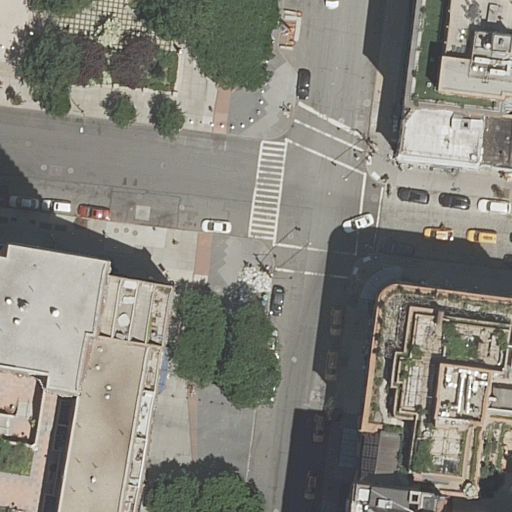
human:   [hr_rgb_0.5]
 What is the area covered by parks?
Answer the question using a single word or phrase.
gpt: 862m2

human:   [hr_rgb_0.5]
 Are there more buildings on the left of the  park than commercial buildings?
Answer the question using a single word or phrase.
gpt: no

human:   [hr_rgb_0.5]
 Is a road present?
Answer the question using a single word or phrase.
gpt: yes

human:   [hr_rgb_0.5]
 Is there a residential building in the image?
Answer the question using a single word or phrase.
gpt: yes

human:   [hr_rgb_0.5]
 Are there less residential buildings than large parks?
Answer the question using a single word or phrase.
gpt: no

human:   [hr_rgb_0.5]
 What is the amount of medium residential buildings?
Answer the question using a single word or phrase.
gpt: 5

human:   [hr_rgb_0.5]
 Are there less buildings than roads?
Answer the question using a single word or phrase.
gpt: no

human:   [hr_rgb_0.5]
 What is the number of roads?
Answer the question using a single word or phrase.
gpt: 3

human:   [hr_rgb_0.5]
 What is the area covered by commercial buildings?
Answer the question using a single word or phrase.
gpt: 0m2

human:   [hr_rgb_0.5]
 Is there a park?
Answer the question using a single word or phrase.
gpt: yes

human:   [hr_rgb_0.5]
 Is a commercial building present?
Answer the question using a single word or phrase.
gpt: no

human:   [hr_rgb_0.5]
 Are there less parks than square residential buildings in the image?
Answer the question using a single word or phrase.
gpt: no

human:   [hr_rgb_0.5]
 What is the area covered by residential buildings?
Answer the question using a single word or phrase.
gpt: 2079m2

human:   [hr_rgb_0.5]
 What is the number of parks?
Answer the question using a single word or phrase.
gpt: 1

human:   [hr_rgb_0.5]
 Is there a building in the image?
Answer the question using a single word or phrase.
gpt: yes

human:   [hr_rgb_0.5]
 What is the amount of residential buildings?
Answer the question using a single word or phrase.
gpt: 7

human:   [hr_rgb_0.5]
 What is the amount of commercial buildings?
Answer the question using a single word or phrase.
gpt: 0

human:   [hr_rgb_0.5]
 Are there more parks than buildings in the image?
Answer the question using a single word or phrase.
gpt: no

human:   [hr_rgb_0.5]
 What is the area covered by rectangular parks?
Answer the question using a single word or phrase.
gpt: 0m2

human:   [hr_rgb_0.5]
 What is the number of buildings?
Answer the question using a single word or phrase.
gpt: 7

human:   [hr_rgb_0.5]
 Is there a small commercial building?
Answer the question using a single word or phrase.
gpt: no

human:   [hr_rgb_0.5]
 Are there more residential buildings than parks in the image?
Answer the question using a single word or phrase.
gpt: yes

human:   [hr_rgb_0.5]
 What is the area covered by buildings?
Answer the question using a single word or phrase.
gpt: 2079m2

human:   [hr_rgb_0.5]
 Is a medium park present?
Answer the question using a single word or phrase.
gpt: no

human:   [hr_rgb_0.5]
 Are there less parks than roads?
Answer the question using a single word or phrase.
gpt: yes

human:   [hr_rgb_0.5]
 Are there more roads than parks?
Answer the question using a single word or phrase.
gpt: yes

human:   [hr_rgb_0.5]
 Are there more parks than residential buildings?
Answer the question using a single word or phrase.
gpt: no

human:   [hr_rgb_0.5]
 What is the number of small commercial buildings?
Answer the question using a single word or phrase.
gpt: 0

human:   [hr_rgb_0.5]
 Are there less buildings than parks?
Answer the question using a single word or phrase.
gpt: no

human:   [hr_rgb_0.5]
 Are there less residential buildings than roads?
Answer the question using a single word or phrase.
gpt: no

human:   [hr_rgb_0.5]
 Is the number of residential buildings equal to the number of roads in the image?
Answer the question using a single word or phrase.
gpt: no

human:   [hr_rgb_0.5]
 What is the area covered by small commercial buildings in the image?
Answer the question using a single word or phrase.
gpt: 0m2

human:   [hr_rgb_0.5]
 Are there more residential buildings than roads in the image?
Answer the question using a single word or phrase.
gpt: yes

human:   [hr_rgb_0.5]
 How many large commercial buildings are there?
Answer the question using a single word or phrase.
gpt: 0

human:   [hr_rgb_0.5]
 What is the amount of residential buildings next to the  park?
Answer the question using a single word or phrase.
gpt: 7

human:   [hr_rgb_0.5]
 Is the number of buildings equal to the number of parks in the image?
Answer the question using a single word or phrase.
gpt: no

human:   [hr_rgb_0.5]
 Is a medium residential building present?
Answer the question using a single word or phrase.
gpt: yes

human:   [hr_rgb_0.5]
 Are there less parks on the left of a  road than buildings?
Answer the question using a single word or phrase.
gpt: yes

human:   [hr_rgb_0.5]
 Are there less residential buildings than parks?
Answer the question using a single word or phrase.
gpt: no

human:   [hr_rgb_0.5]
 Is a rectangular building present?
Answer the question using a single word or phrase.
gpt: yes

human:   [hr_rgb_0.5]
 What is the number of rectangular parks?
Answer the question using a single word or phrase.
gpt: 0

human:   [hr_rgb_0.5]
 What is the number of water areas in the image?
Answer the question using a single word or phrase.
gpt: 0

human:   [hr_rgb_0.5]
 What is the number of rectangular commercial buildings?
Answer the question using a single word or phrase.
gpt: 0

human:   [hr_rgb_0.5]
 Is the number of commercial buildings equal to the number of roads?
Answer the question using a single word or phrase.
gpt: no

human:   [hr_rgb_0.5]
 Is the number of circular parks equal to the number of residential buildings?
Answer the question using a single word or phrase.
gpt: no

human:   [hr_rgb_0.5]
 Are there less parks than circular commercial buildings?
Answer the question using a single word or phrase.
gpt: no

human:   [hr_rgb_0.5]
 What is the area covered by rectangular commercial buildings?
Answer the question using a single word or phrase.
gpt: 0m2

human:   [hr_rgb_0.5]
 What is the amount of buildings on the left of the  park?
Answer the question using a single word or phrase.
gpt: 0

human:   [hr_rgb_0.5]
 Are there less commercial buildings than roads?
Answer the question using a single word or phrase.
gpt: yes

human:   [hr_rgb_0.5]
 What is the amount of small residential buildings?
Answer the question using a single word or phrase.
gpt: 2

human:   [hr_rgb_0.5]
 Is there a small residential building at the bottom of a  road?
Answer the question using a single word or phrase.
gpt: yes

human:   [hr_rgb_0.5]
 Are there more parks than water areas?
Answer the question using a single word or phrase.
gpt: yes

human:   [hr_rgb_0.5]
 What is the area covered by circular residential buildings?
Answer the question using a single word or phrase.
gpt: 0m2

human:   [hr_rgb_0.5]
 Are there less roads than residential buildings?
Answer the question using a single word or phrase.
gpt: yes

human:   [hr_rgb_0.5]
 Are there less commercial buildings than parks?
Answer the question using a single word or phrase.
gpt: yes

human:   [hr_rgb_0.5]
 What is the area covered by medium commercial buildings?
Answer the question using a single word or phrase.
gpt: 0m2

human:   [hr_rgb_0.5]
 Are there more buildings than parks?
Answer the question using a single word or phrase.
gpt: yes

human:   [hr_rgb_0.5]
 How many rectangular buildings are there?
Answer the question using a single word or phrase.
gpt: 5

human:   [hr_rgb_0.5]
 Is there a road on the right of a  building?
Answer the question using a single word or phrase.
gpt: yes

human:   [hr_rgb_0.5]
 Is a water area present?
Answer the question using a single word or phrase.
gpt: no

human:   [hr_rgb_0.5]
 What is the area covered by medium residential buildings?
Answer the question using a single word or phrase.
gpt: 1938m2

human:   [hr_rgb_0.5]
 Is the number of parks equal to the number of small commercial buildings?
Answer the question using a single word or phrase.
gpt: no

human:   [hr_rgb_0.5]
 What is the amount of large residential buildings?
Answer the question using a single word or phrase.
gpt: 0

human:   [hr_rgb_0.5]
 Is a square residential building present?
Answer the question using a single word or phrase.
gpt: no